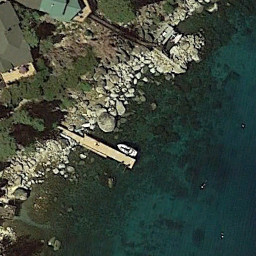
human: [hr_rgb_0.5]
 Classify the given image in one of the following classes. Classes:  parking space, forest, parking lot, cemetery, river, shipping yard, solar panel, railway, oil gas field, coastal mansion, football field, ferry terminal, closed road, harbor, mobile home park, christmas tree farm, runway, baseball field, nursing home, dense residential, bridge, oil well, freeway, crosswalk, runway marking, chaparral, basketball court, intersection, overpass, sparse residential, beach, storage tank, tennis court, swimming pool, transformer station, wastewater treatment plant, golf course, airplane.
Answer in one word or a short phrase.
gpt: ferry terminal